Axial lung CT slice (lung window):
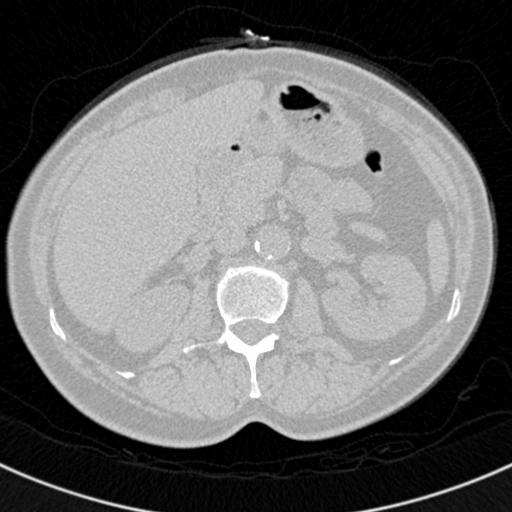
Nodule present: no